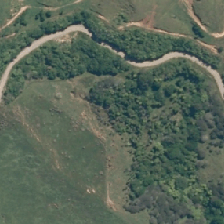
Land cover: grose_broom